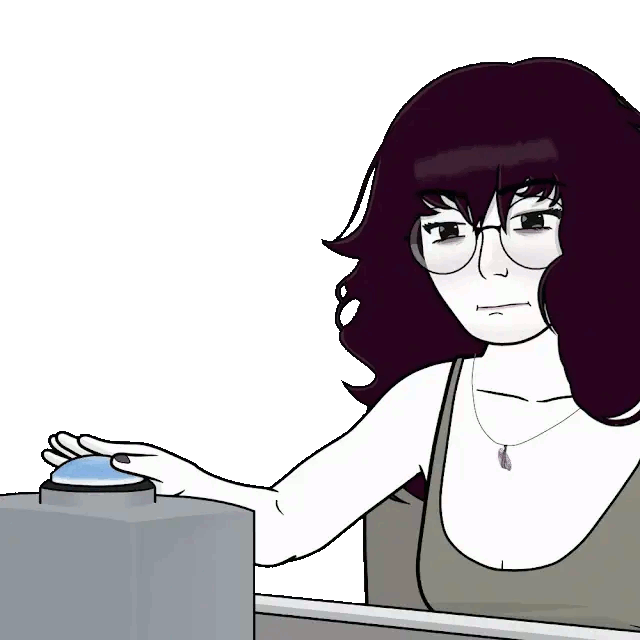
Label: 5_Doomer_Girl